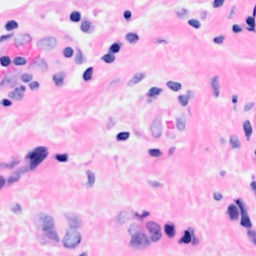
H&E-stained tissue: Breast